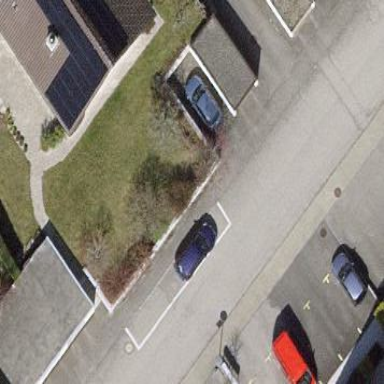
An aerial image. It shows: Parking available on the street side.